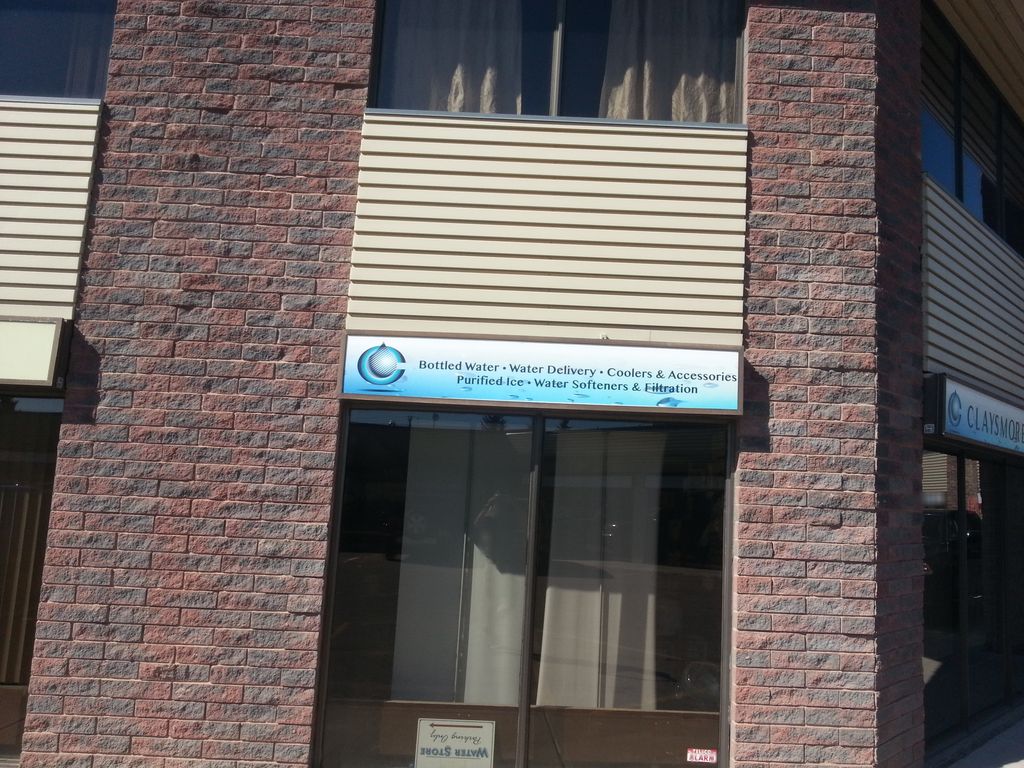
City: edmonton